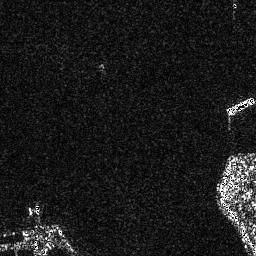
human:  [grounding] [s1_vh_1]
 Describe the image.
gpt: In the satellite image, there is  <ref>1 medium ship </ref> <box>[[87, 37, 99, 44, 0]]</box> located at right.